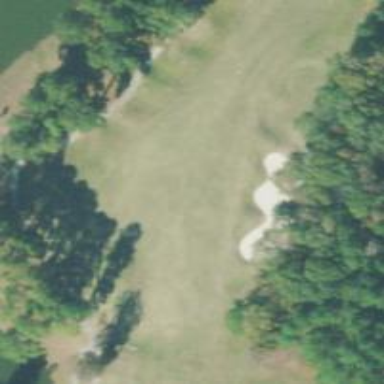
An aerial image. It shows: Golf hole.